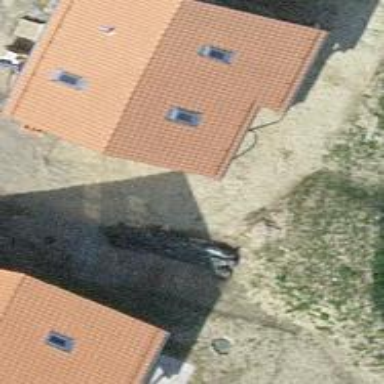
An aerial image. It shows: Simple house.